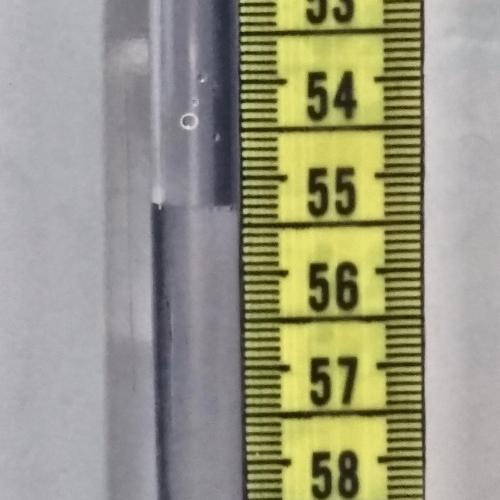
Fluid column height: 55.3 cm